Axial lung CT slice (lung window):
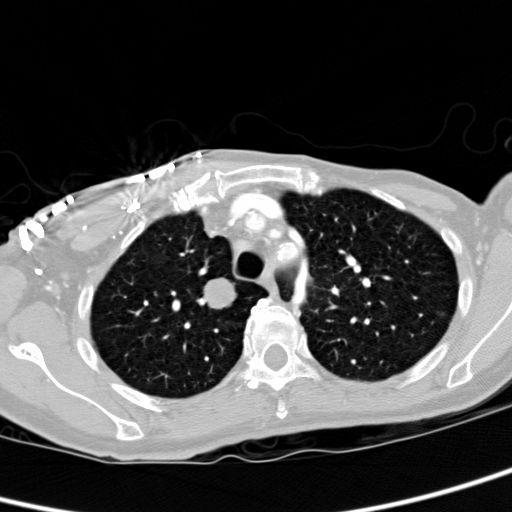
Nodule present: yes
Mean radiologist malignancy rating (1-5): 4.25